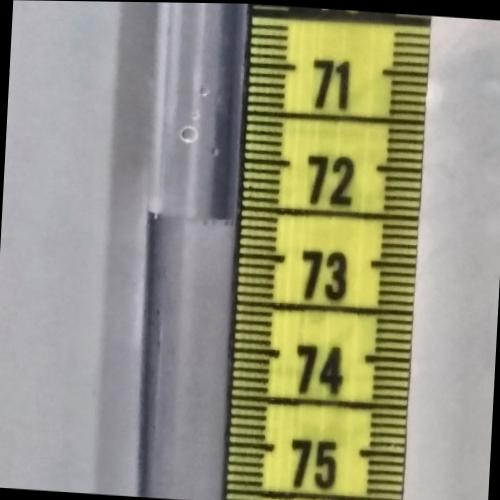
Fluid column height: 72.6 cm